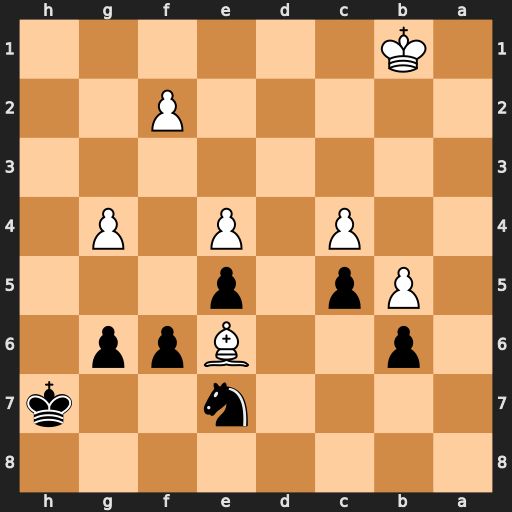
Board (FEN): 8/4n2k/1p2Bpp1/1Pp1p3/2P1P1P1/8/5P2/1K6
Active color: b
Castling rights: -
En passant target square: -
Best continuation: Kh6 f4 exf4